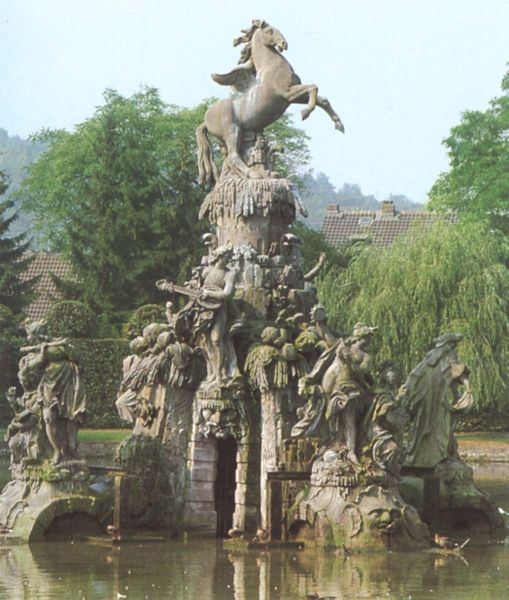
Titel: Pegasus auf dem Parnaß
Künstler: Adam Ferdinand Dietz
Standort: Veitshöchsheim, Hofgarten (EU - D - Bayern)
Schlagwörter: baum, flügel, wasser, bäume, frauen, see, teich, männer, park, stein, instrument, häuser, gitarre, instrumente, musik, musiker, brunnen, pferd, skulptur, statue, mähne, farbe, figuren, foto, becken, flöte, statuen, fontäne, laute, nereiden, pegasus, wasserspeier, trauerweide, brunnenfigur, tritonen, stautue